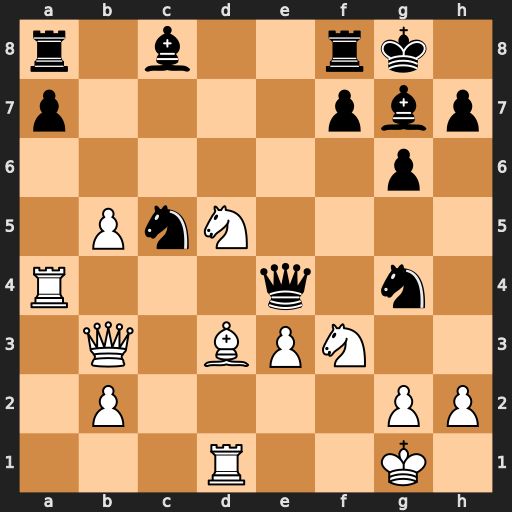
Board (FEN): r1b2rk1/p4pbp/6p1/1PnN4/R3q1n1/1Q1BPN2/1P4PP/3R2K1
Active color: w
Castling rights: -
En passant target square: -
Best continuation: Bxe4 Nxb3 Ne7+ Kh8 Bxa8